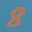
Label: 8